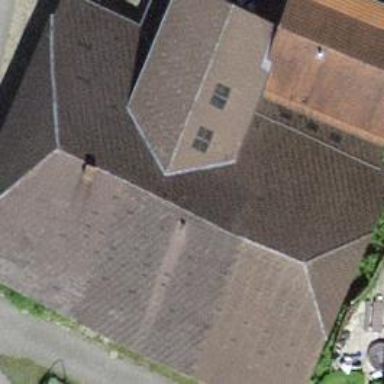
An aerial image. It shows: Farm building.